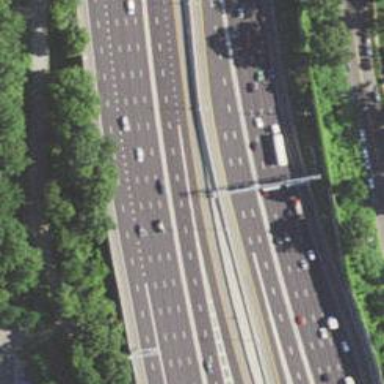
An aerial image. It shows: Motorway junction.